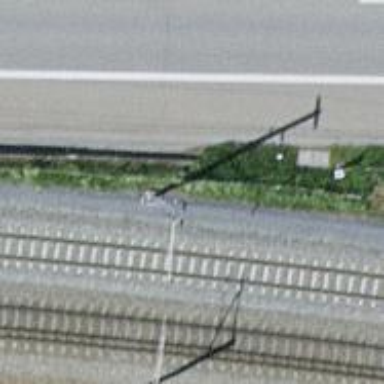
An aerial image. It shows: Power pole.